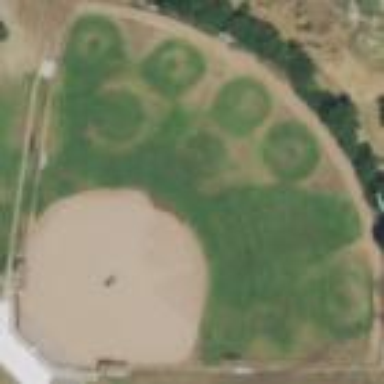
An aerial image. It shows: Baseball pitch for leisure land.